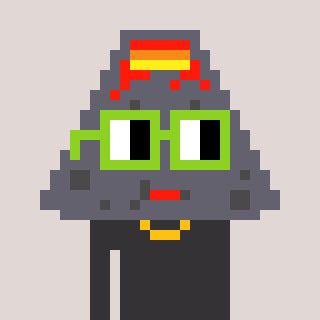
a pixel art character with square light green glasses, a volcano-shaped head and a grayscale-colored body on a warm background